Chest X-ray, AP view. Patient: 38 years old, sex F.
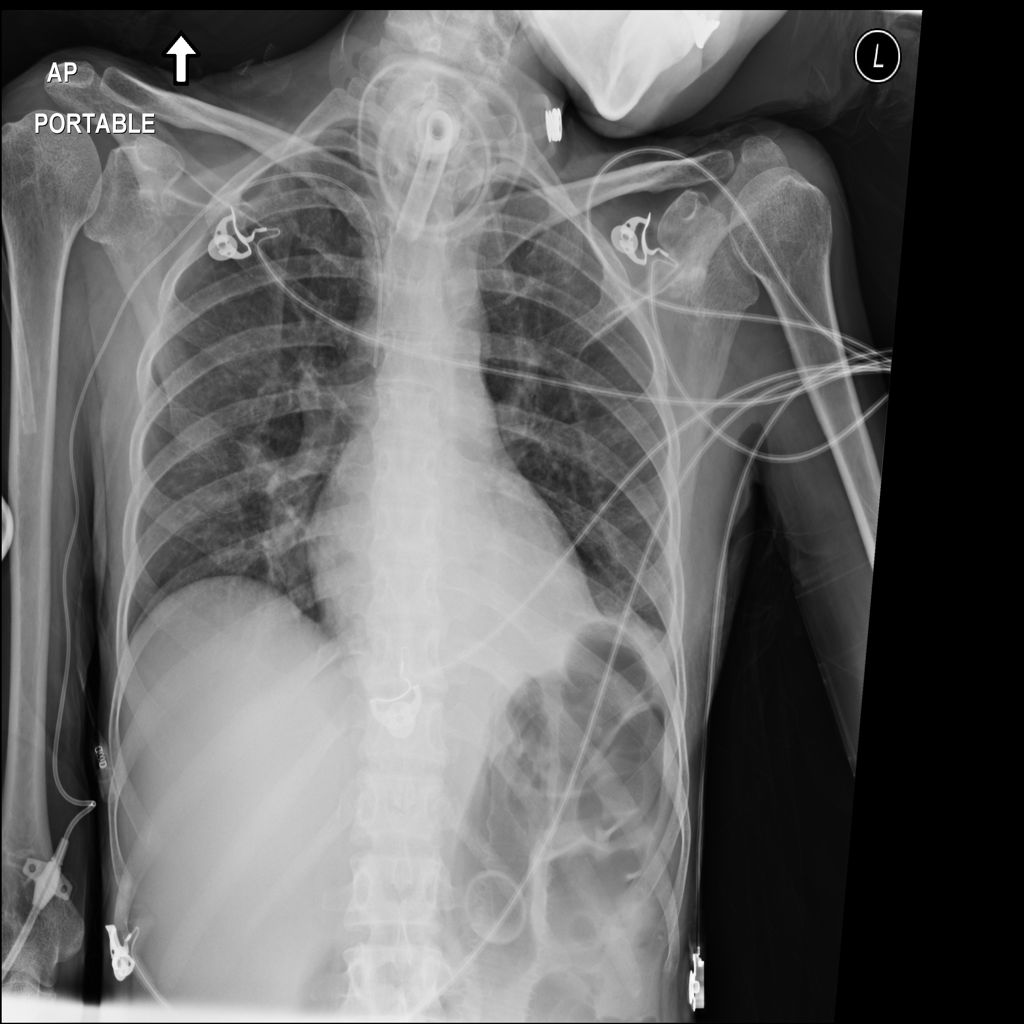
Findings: No Finding